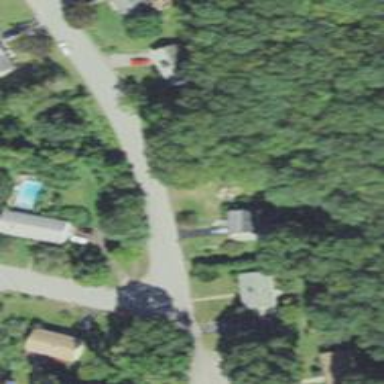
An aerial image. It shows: Residential driveway.